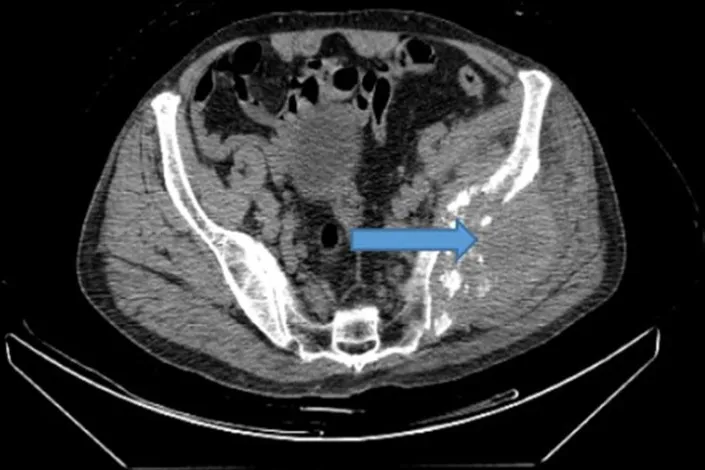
Preoperative SPECT/CT showed bone destruction in the corresponding part of the left iliac crest and soft tissue mass in the left iliac crest lesion, which was considered as bone metastasis.
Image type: radiology (ct)